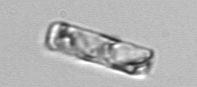
Label: Guinardia_delicatula